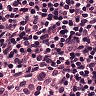
Metastatic tissue present: no